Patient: sex F, age 63
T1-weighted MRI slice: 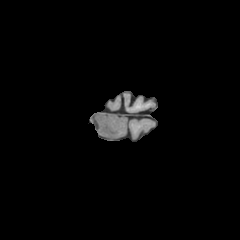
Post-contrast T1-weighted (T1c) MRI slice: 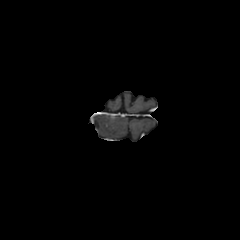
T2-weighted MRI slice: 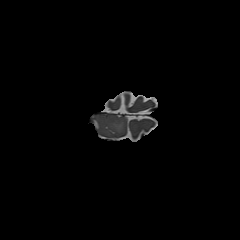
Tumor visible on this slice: yes
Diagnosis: Glioblastoma, IDH-wildtype
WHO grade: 4